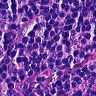
Metastatic tissue present: no